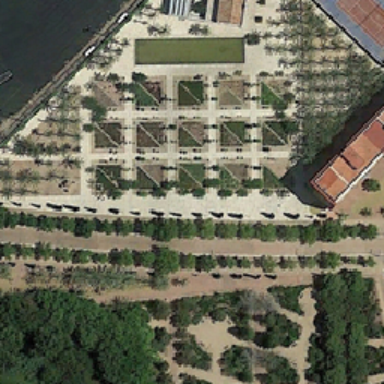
Many trees are shaded and the tennis court is near the river .